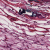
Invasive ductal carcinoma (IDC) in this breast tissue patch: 0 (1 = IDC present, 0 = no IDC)